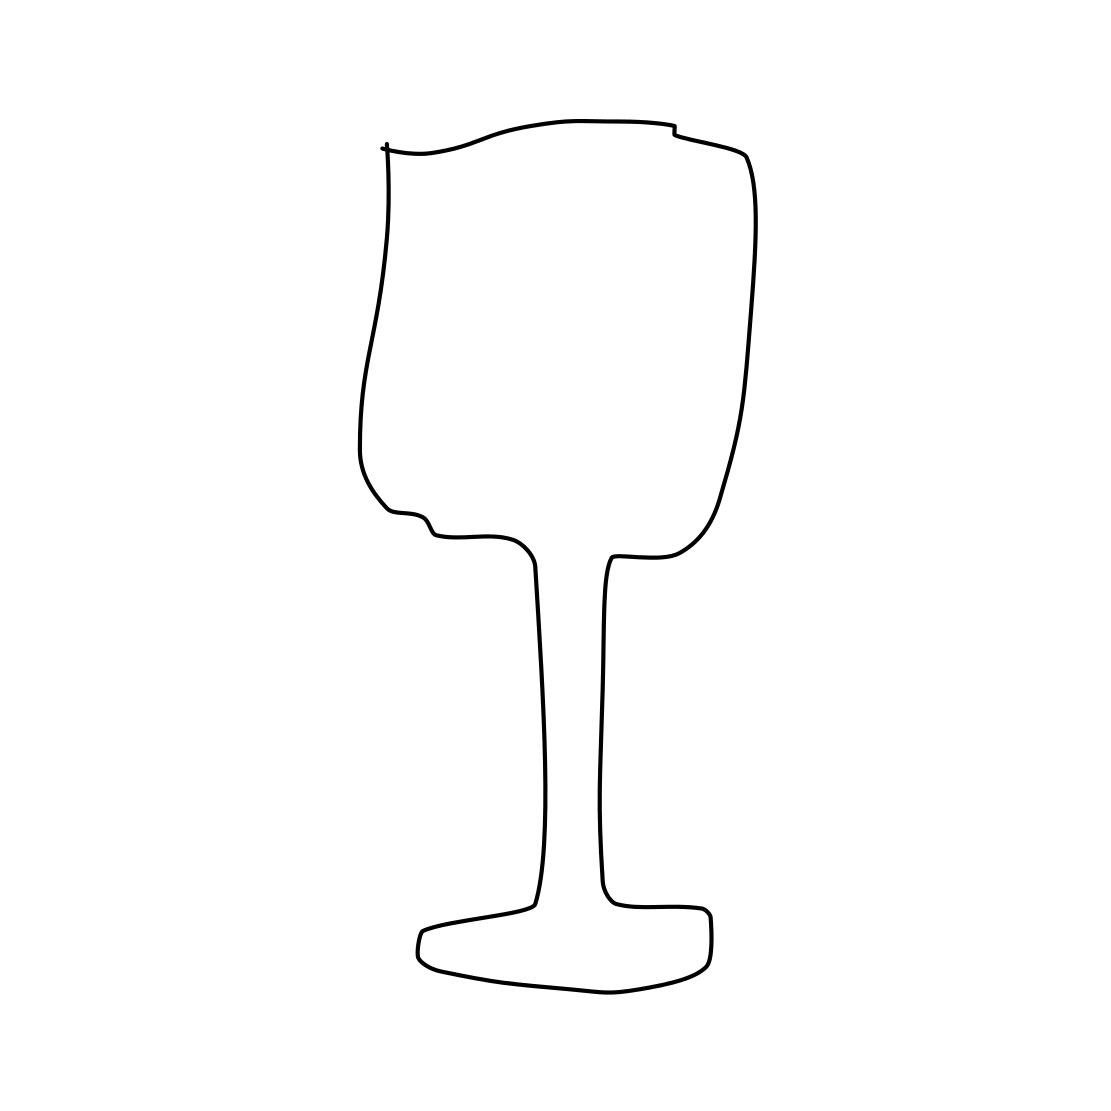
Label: wineglass